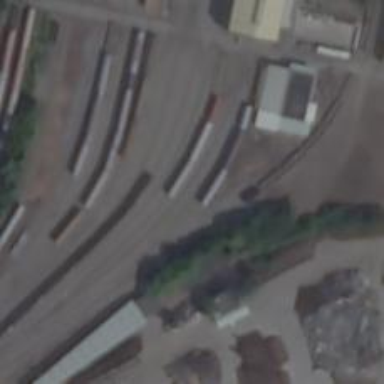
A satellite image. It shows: Yard meant for services.